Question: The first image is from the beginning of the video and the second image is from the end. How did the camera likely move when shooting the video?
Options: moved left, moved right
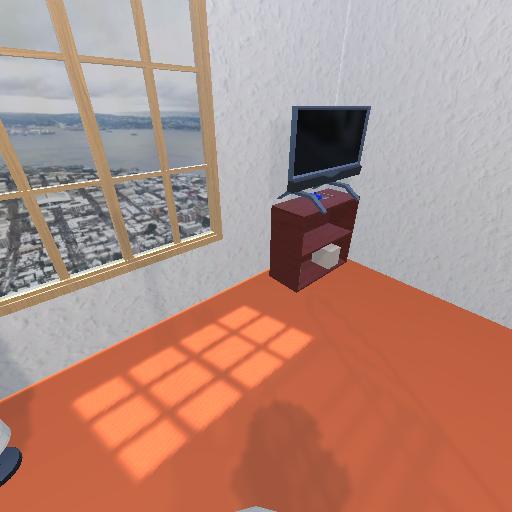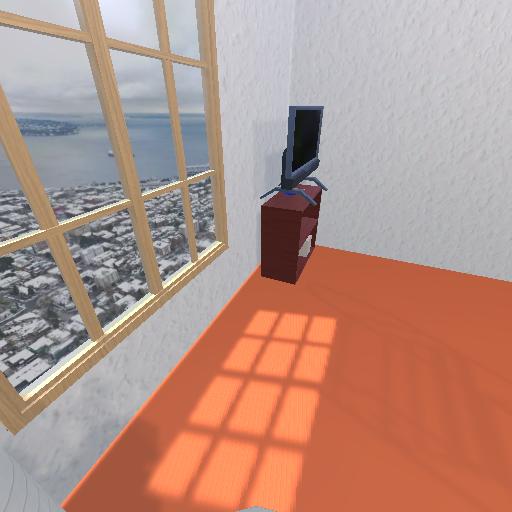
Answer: moved left